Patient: sex M, age 47
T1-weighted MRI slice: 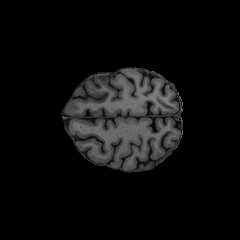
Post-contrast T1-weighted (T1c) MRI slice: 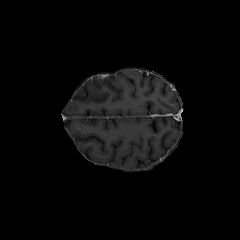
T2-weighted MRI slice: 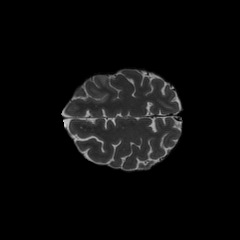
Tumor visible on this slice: yes
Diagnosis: Glioblastoma, IDH-wildtype
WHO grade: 4